Question: I am developing an infinite horizontal scroll view to get month and year values for my app. I found a way for the infinite scrolling but I have no idea how to get the value of the label when scrolling did stop animating or dragging.

1. Is there any way to get the month value using my above component when scrolling did end animating/ dragging or do I need to change my component?
Thanks in advance.
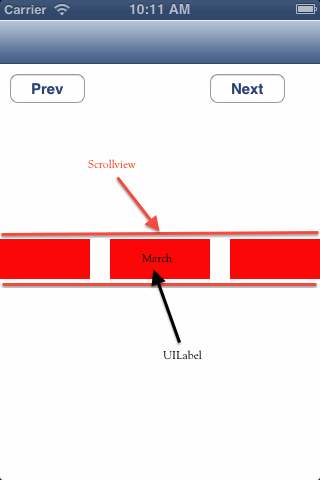
Answer: got a solution
'''
- (void)scrollViewDidEndDecelerating:(UIScrollView *)scrollView
{
//some logics go here..........
CGPoint point = scrollView.center;
for (UIView *myView in scrollView.subviews)
{
if(CGPointEqualToPoint(myView.center, point) == YES )
{
if([myView isKindOfClass:[UILabel class]])
{
UILabel *label = (UILabel *)myView;
NSLog(@"Month is %@", label.text);
}
}
}
}
'''
the above code will return the label at the center of the scroll view.